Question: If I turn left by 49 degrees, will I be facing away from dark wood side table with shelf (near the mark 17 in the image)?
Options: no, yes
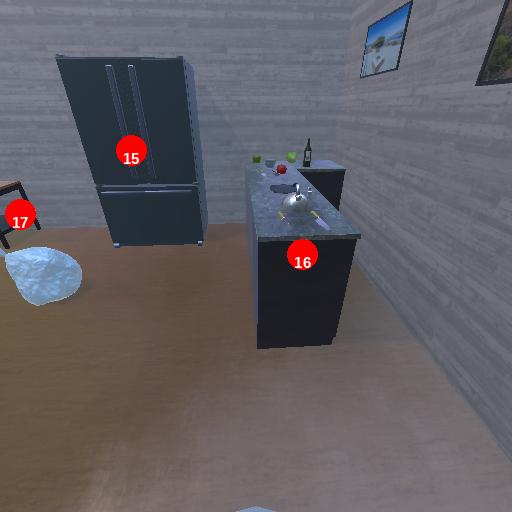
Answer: no